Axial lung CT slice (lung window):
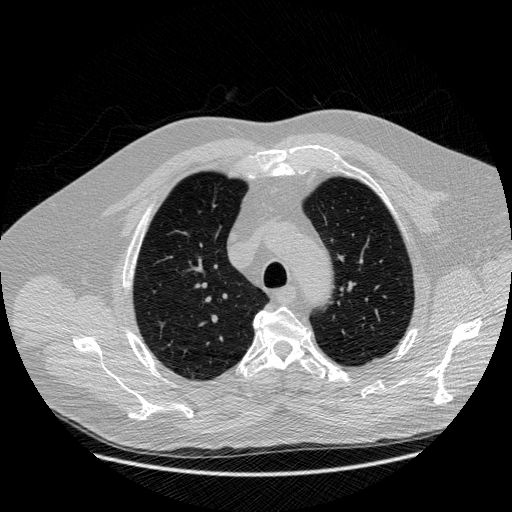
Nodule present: no